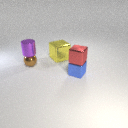
small blue metal cube in front of small brown metal sphere